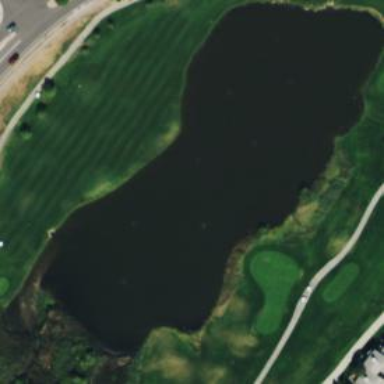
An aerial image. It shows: Water hazard in golf course. The hazard is natural water feature.